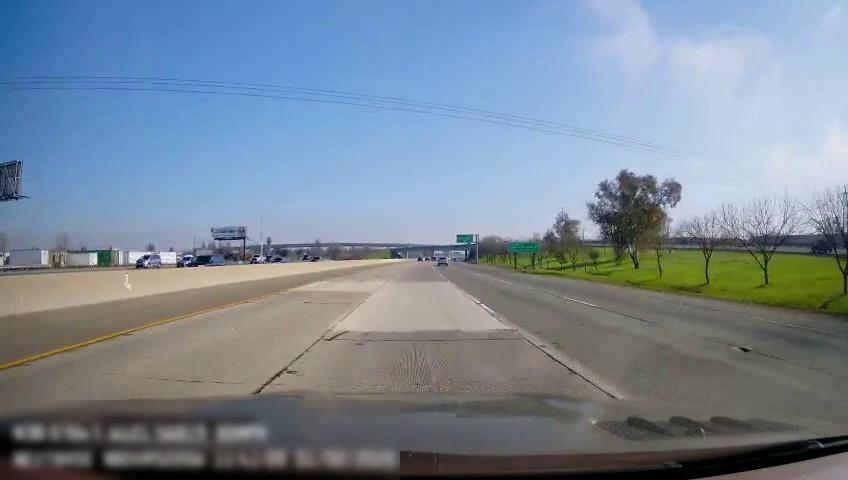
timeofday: Day
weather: Sunny
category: Drivable Space
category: Vehicles | SUV
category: Vehicles | Car
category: Vehicles | SUV
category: Vehicles | Truck
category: Vehicles | Car
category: Drivable Space
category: Lanes | Current Lane
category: Lanes | Current Lane
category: Lanes | Current Lane
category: Lanes | Alternate Lane
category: Traffic | Signs
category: Traffic | Signs
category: Traffic | Signs